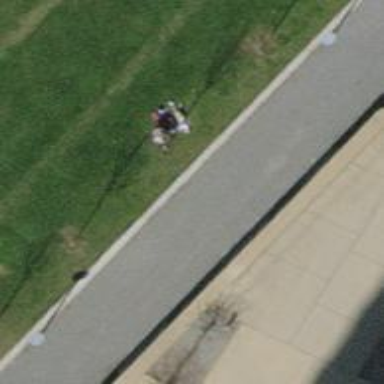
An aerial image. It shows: Bench for seating.